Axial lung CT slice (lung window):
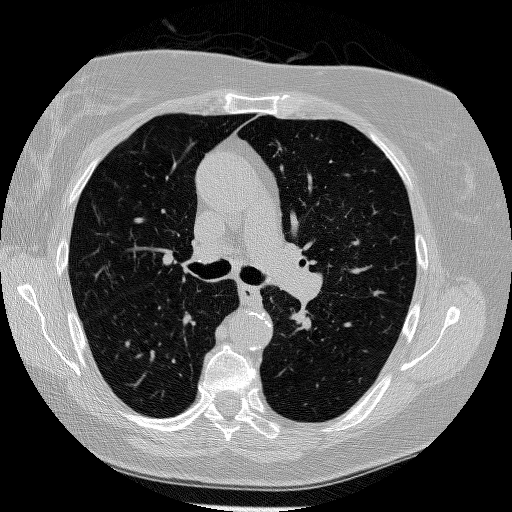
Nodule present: no